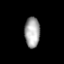
Tissue: prostate
Cell type: Endothelial cells
Senescence score: 0.7272
Nuclear area (px): 453
Mean DAPI intensity: 166.717